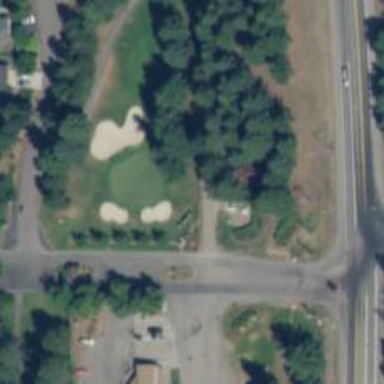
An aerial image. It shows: Golf hole.